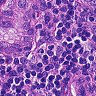
Metastatic tissue present: yes